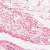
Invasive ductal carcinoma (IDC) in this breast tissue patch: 0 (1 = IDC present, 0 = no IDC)